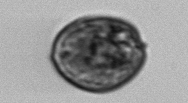
Label: Prorocentrum